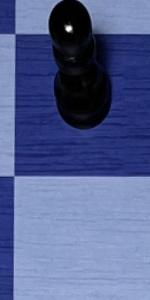
Label: Empty